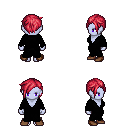
a pixel art fantasy rpg character, female body template, dark elf, purple skin, black robe, metal pants, ruby red pixie cut hairstyle, brown shoes, four views (front, back, left, right), 2x2 character sprite sheet, small pixel art, hard edges, no anti-aliasing